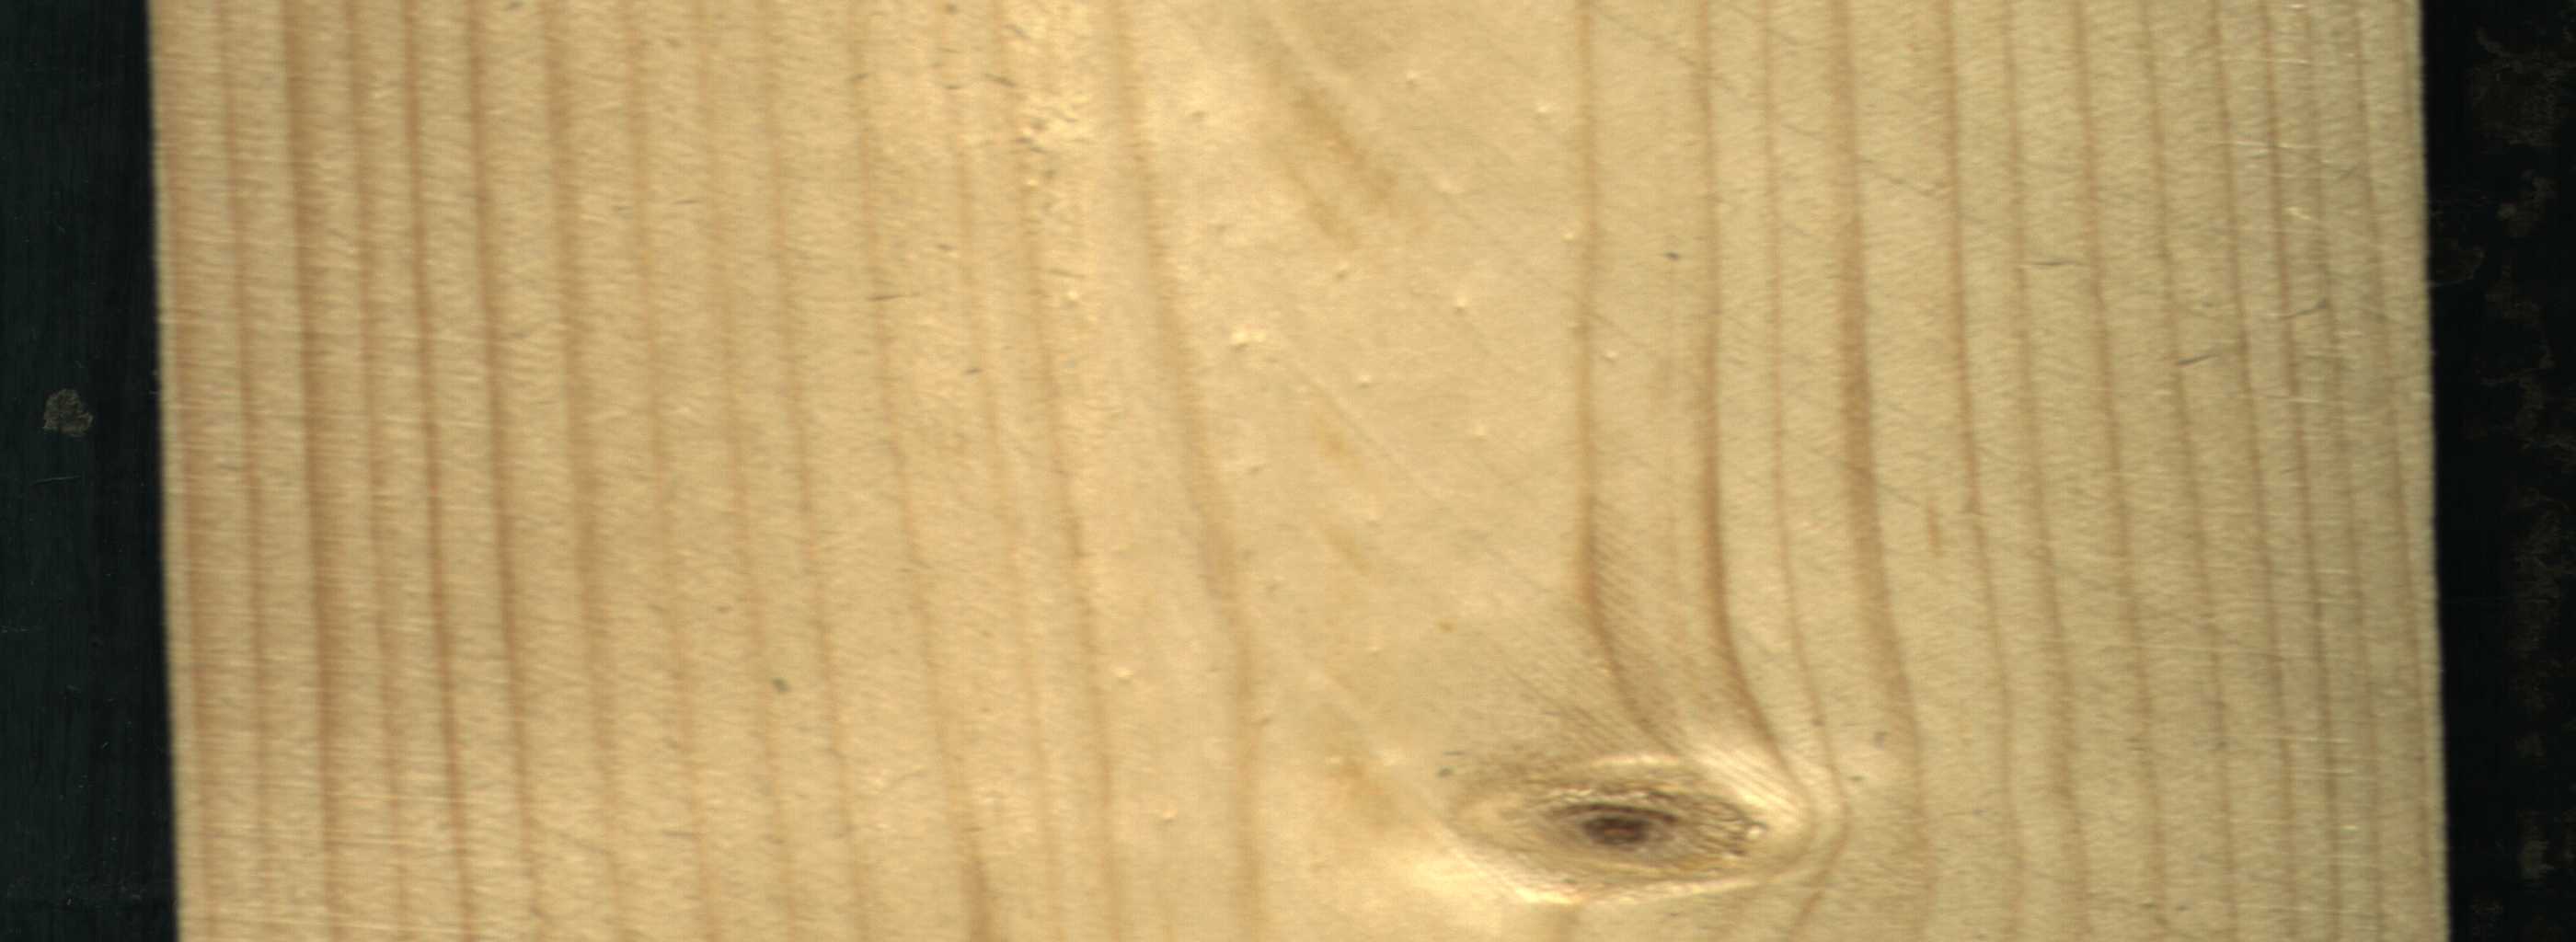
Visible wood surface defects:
Live_Knot